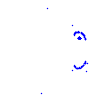
Particle: kaon